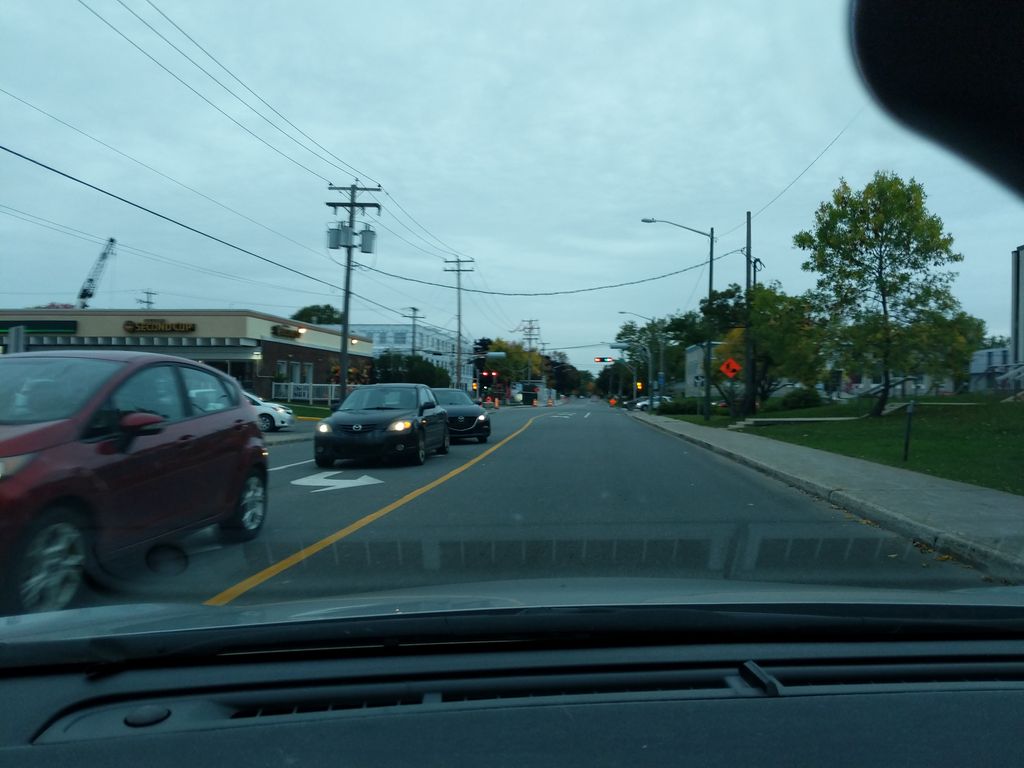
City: quebec_city